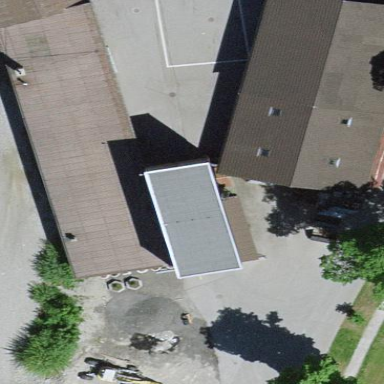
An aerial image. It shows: View of roof of building.